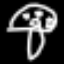
Label: mushroom